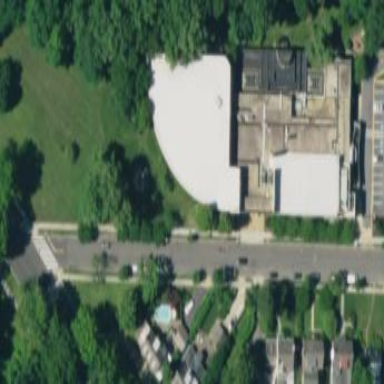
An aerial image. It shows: Beautiful synagogue building.